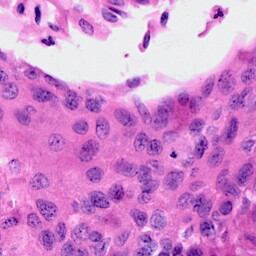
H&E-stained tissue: Cervix